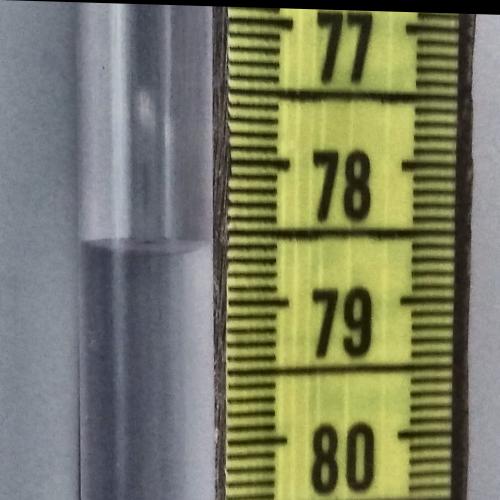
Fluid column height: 78.6 cm